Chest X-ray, PA view. Patient: 34 years old, sex M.
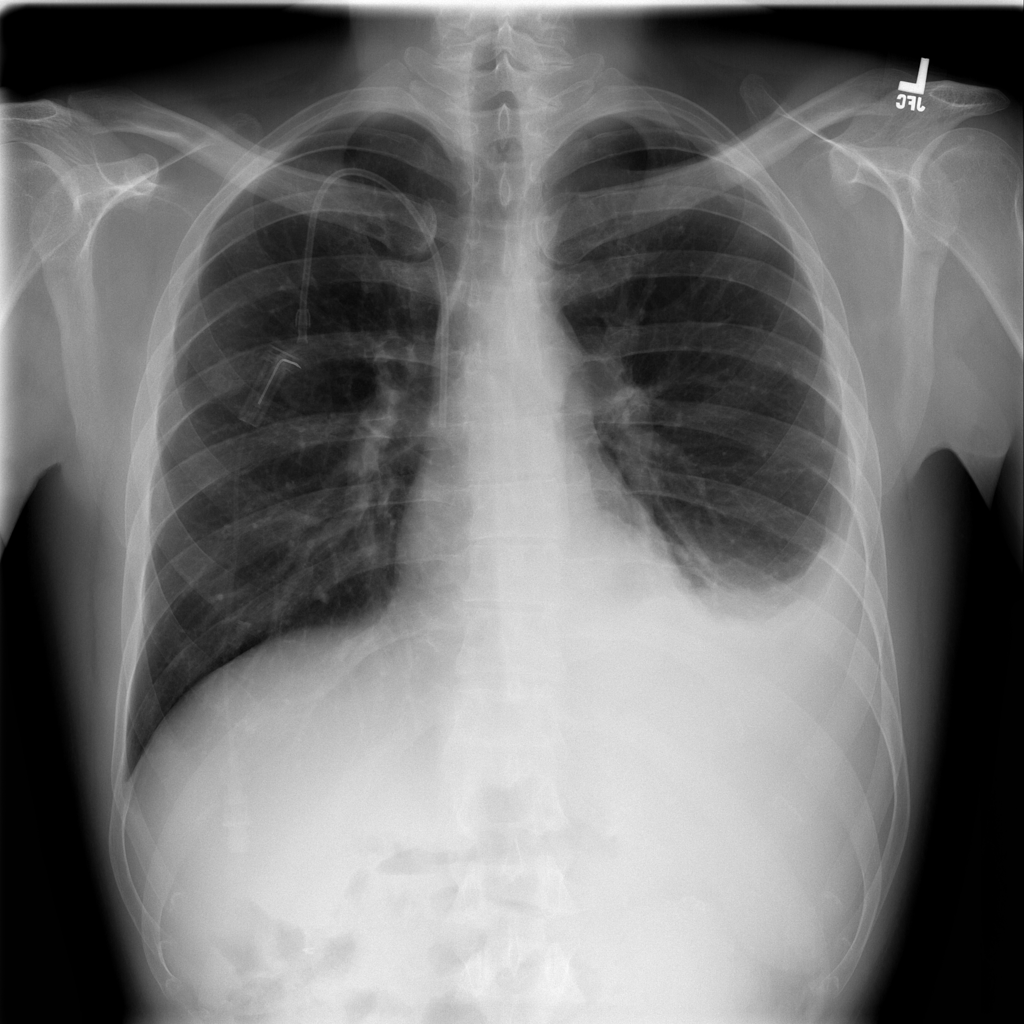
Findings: Atelectasis, Effusion